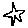
Label: star